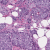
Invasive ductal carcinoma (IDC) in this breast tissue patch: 1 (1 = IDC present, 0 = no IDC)